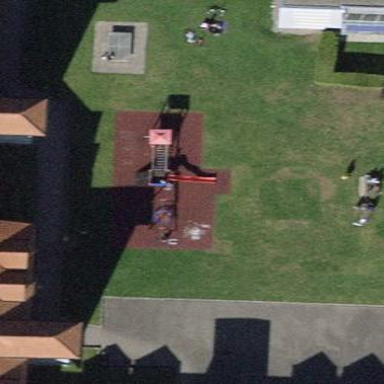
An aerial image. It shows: Playground area for leisure activities on the land.